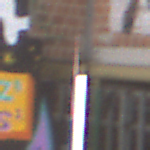
Verkehrszeichen: SchneeOderEisglaette
Umgebung: Roofed, Special
Tageszeit: Midday
Wetter: Overcast
Licht: Natural
Jahreszeit: NotSpecified
Kontrast: MediumContrast